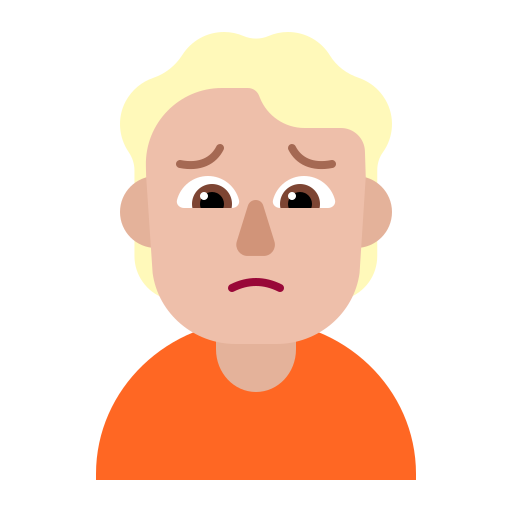
person frowning flat  light